Question: I need to unpack a .bin file. The code used to make the file packed the data like so:
'''
x = ''
x = x + struct.pack('q', random.randint(0, MAX_NUM))
x = x + struct.pack('q', random.randint(0, MAX_NUM))
'''
When I do a f.read(16), where 16 is the size of the data I want to read at a time, and print it out I get:

I understand that the 'q' means that the data being packed in a long long, and I have tried to use the 'struct.unpack()' to try to unpack the data, but I can't seem to get the correct syntax on how to unpack it.
So how would I go about unpacking this information?
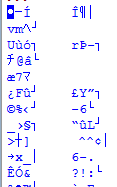
Answer: To pack two random numbers into a string 'x':
'''
In [6]: x = struct.pack('2q', random.randint(0, MAX_NUM), random.randint(0, MAX_NUM))
'''
To unpack those numbers from the string:
'''
In [7]: struct.unpack('2q', x)
Out[7]: (806, 736)
'''
### Saving and reading from a file
Even if we save 'x' in a file and then read it back later, the unpacking procedure is the same:
'''
In [8]: open('tmpfile', 'w').write(x)
In [9]: y = open('tmpfile', 'r').read()
In [10]: struct.unpack('2q', y)
Out[10]: (806, 736)
'''